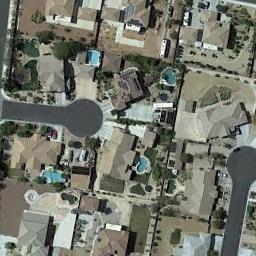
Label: dense_residential